Field crop: maize
Growth stage: 2
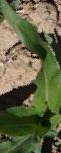
Species: maize